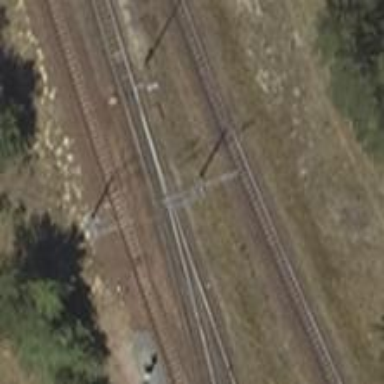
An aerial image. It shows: Railway switch.